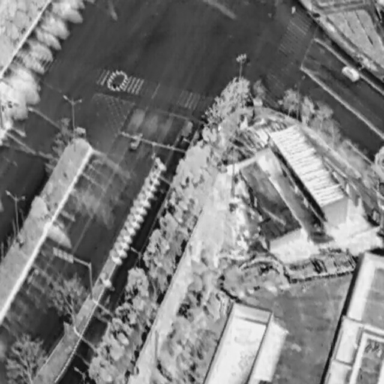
There are three objects shown in the infrared image, including a Car, and two People.